Question: I have a PNG image, the image features a shape surrounded by a transparent area:

I want to recreate this image as a path in flex mxml, something like this:
'''
<s:Path data="M 0 0 L 0 100 L 100 100 L 100 0 L 0 0" />
'''
How can I export the path data so that I can use this shape in Flex, is there a program that will do this for me?
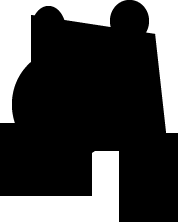
Answer: My problem was that my original image was a flat file, not a path. This meant that following answer didn't work for me, the result was an FXG with an image embedded.
The process I used is as follows, I used Adobe Fireworks for this:
Select the body of the image with magic wand.

Right click -> Modify Marquee -> Convert to Path

File -> Export

Open the FXG in notepad and extract the path data.